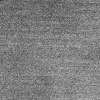
Atmospheric dust classification: dusty